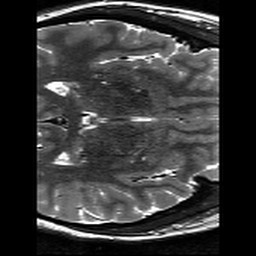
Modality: T2w
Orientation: axial